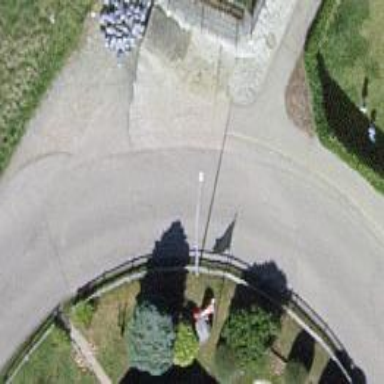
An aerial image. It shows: Smooth asphalt road in residential area.